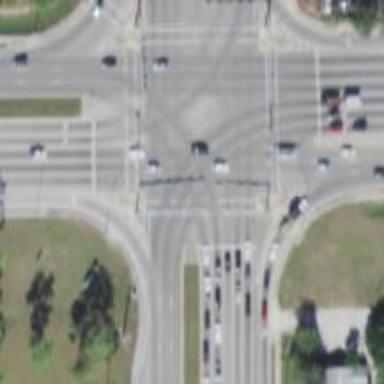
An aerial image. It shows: Footway located on traffic island.